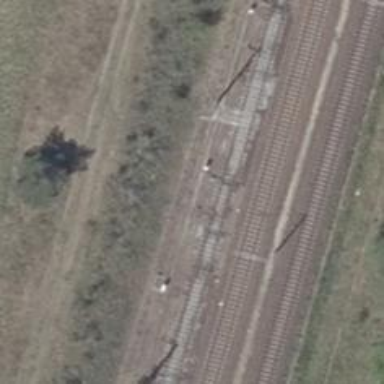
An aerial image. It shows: Railway track with contact line for electrification.